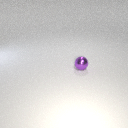
small purple metal sphere